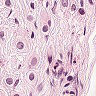
Metastatic tissue present: yes